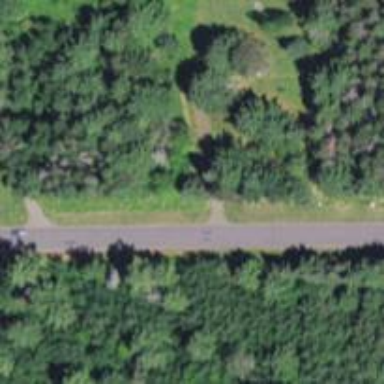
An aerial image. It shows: Driveway.